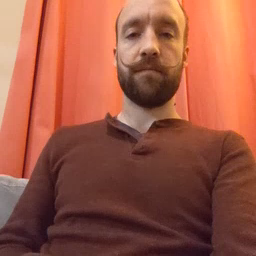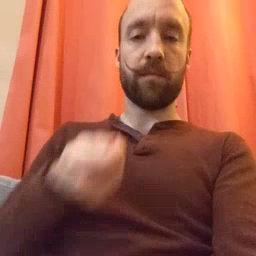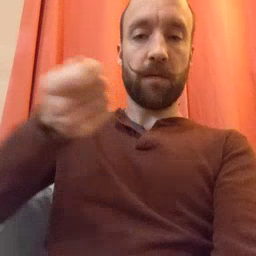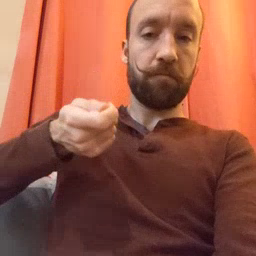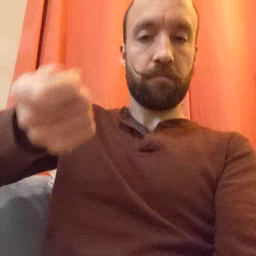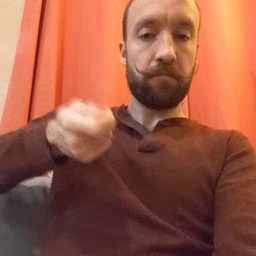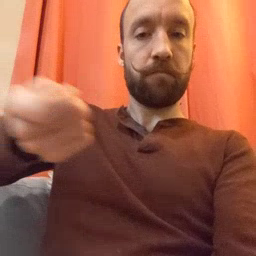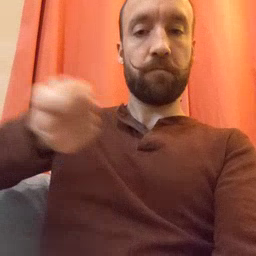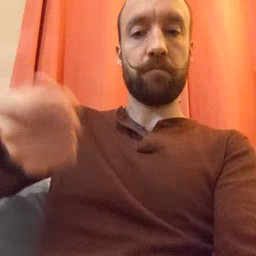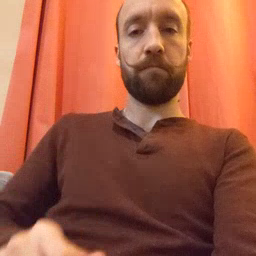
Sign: vacuum